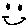
Label: smiley face